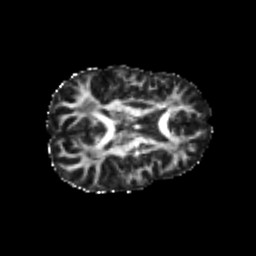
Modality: FA
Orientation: axial
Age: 23
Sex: female
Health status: healthy
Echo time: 0.074 s